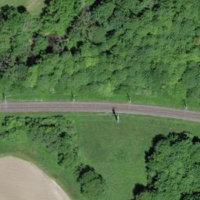
EUNIS habitat code: 41
Species observed at this site:
Lamium galeobdolon